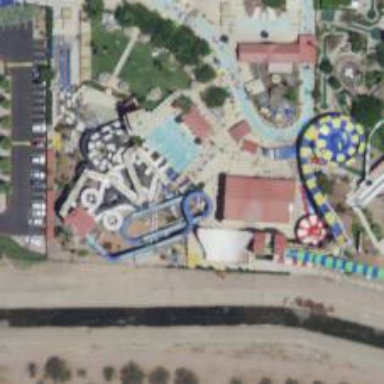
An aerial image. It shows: Water slide attraction.